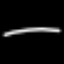
Label: line